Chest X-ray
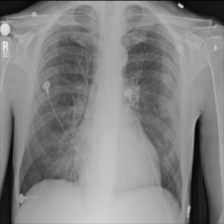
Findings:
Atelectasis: negative
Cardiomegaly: negative
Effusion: negative
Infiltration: negative
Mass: negative
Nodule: negative
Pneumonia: negative
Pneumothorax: negative
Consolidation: negative
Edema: negative
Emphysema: negative
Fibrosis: negative
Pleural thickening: negative
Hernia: negative